Question: Having no luck removing the index.php file from the url.
For example I want to access the 'welcome' controller via <URL>
Currently getting a 404 error when attempting too.
However, at the moment I can only access is via <URL>
I have this currently in my .htaccess file which I got from the CI user guide:
'''
RewriteEngine on
RewriteCond $1 !^(index\.php|images|robots\.txt)
RewriteRule ^(.*)$ /index.php/$1 [L]
'''
I have the .htaccess file located in the directory above the application folder.

Any help would be great.
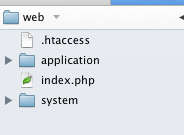
Answer: I have the following .htaccess
'''
<IfModule mod_rewrite.c>
AcceptPathInfo On
RewriteEngine On
### Canonicalize codeigniter URLs
# If your default controller is something other than
# "welcome" you should probably change this
# RewriteRule ^(welcome(/index)?|index(\.php)?)/?$ / [L,R=301]
# RewriteRule ^(.*)/index/?$ $1 [L,R=301]
# Removes trailing slashes (prevents SEO duplicate content issues)
RewriteCond %{REQUEST_FILENAME} !-d
RewriteRule ^(.+)/$ $1 [L,R=301]
# Removes access to the system folder by users.
# Additionally this will allow you to create a System.php controller,
# previously this would not have been possible.
# 'system' can be replaced if you have renamed your system folder.
RewriteCond %{REQUEST_URI} ^system.*
RewriteRule ^(.*)$ /index.php?/$1 [L]
# Checks to see if the user is attempting to access a valid file,
# such as an image or css document, if this isn't true it sends the
# request to index.php
RewriteCond %{REQUEST_FILENAME} !-f
RewriteCond %{REQUEST_FILENAME} !-d
RewriteRule ^(.*)$ index.php?/$1 [L]
</IfModule>
<IfModule !mod_rewrite.c>
# Without mod_rewrite, route 404's to the front controller
ErrorDocument 404 /index.php
</IfModule>
'''
Also, please be sure that the AllowOverride directive of your httpd.conf is not set to None, since that would prevent your .htaccess rules to be readed.